Interaction volume radius: 10 \u00c5
Interaction volume height: 20 \u00c5
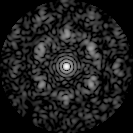
Disorder parameter: 0.6824